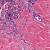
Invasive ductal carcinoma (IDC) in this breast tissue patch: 0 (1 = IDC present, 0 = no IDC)